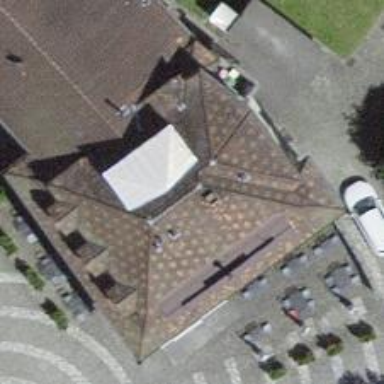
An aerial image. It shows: Restaurant.